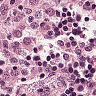
Metastatic tissue present: no